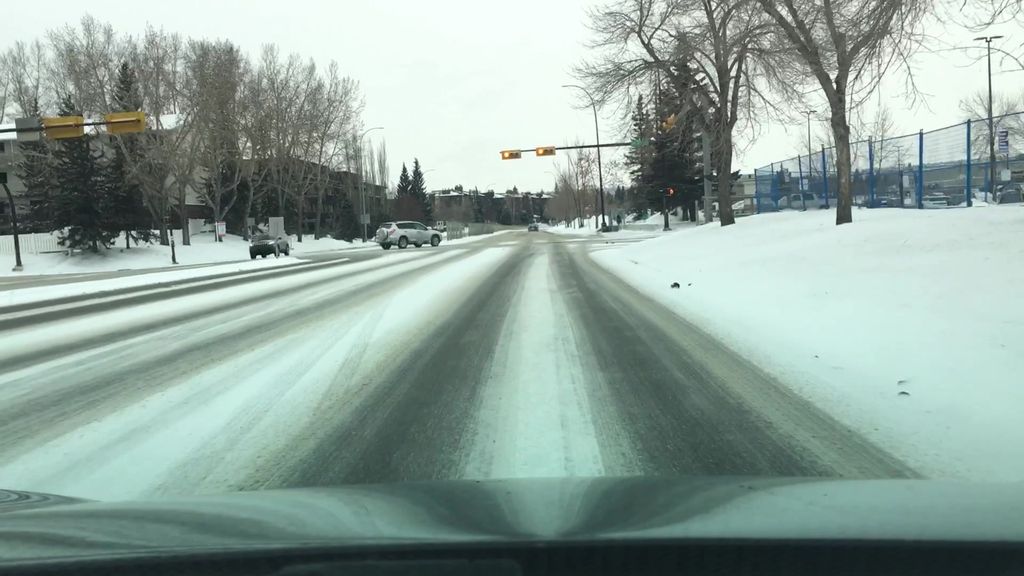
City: calgary